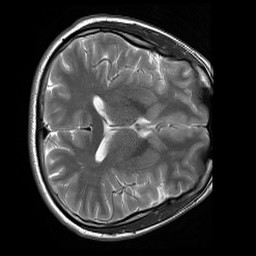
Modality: T2w
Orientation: axial
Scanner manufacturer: siemens
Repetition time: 3.9 s
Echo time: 0.076 s